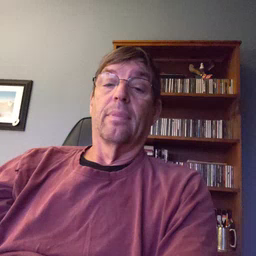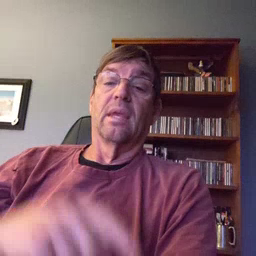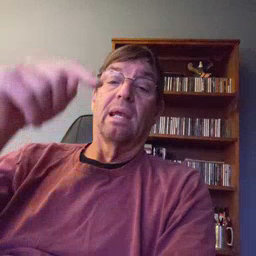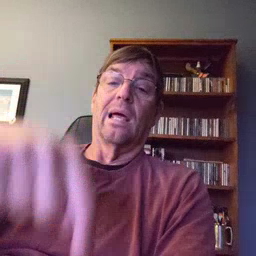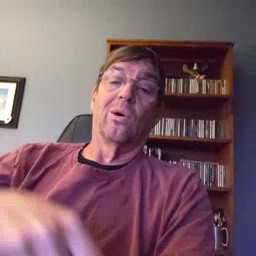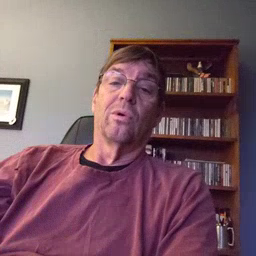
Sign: down